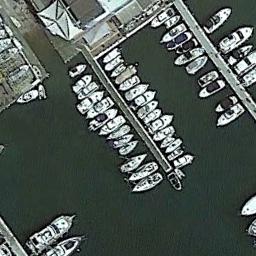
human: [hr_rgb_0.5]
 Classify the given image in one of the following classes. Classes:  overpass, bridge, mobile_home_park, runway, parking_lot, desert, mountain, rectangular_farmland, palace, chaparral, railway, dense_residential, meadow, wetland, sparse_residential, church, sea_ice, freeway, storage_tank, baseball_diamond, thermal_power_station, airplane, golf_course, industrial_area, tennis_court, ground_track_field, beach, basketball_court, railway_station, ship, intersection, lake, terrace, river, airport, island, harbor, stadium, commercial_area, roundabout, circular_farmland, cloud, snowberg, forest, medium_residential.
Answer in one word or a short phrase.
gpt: harbor